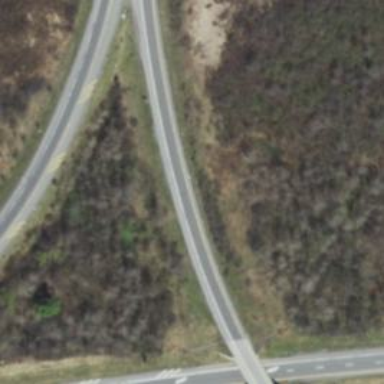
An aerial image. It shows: Trunk link highway designated as expressway.